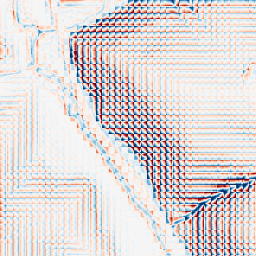
Category: wavelet
Decomposition family: wavelet_dwt
Decomposition parameters: wavelet: haar
level: 3
Upsampling method: sinc_blackman
Upsampling parameters: scale: 2
kernel_size: 16
Upsampling scale: 2